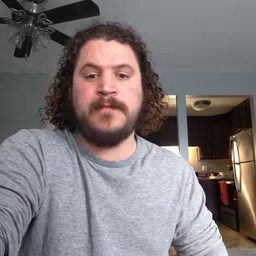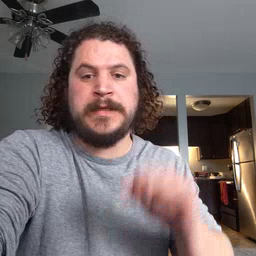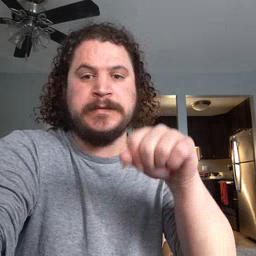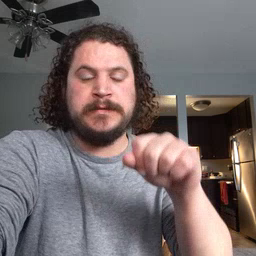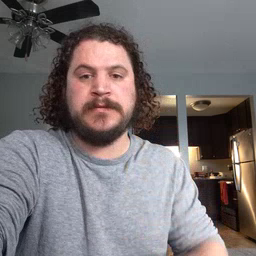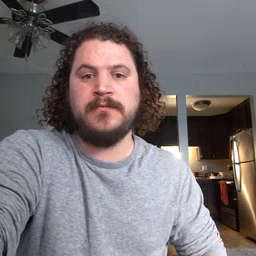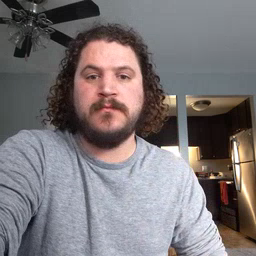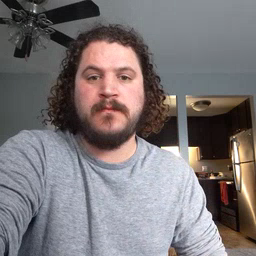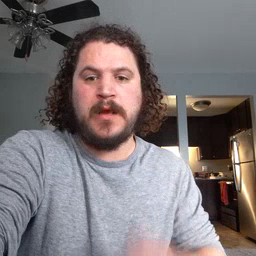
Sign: yes